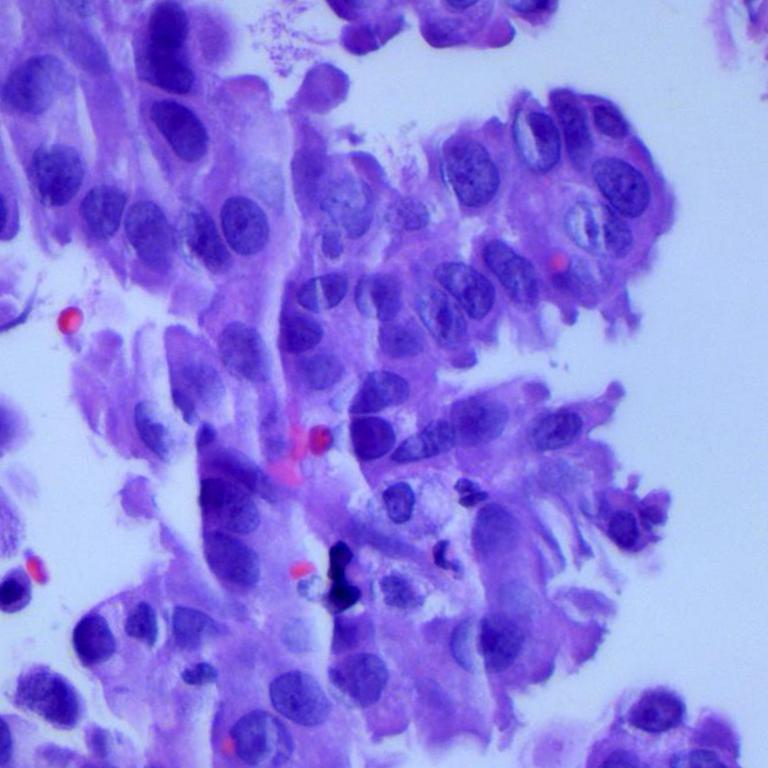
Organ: lung
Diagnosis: adenocarcinomas